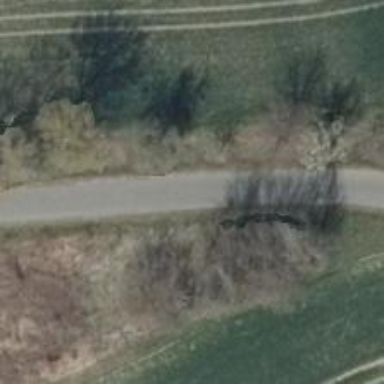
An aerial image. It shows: Unclassified road.